Field crop: tomato
Growth stage: 1
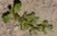
Species: portulaca